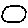
Label: circle